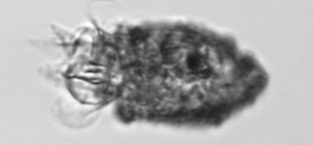
Label: Tintinnopsis